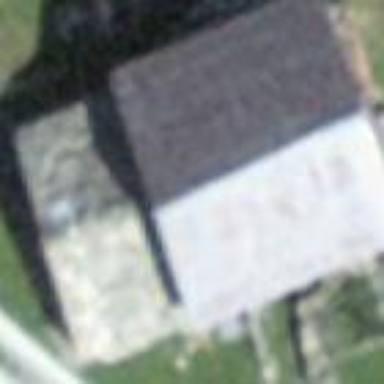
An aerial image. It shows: Gabled hut with triangular roof shape.